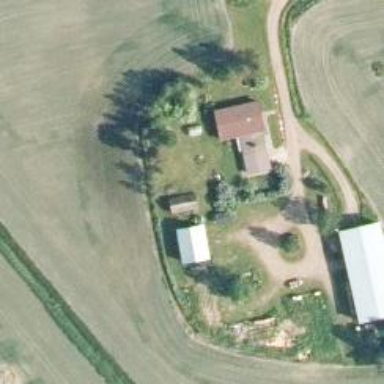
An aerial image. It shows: Farmyard area.